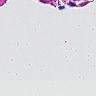
Metastatic tissue present: no